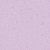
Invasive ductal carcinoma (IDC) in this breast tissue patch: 0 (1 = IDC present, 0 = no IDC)